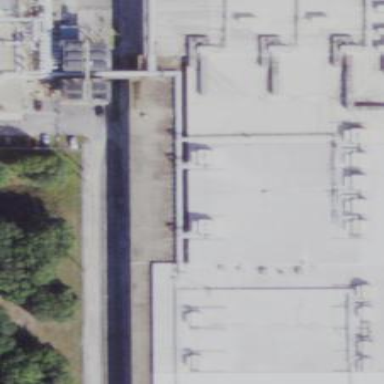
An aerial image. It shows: Warehouse.